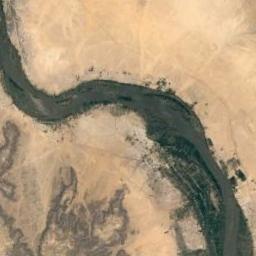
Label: river